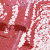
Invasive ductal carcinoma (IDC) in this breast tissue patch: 0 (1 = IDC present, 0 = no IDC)